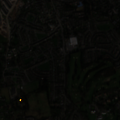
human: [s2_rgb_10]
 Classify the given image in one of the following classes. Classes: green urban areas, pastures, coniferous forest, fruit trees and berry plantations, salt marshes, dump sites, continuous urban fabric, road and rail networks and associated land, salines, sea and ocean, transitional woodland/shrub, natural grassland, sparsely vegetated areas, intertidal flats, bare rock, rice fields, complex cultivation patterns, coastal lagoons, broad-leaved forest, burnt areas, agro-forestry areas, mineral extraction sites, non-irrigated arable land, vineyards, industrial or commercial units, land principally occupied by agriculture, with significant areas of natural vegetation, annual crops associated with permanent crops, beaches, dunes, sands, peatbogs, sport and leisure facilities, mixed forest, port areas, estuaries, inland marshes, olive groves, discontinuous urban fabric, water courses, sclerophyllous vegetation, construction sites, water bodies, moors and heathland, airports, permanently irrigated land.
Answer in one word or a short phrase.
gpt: discontinuous urban fabric, sport and leisure facilities, pastures